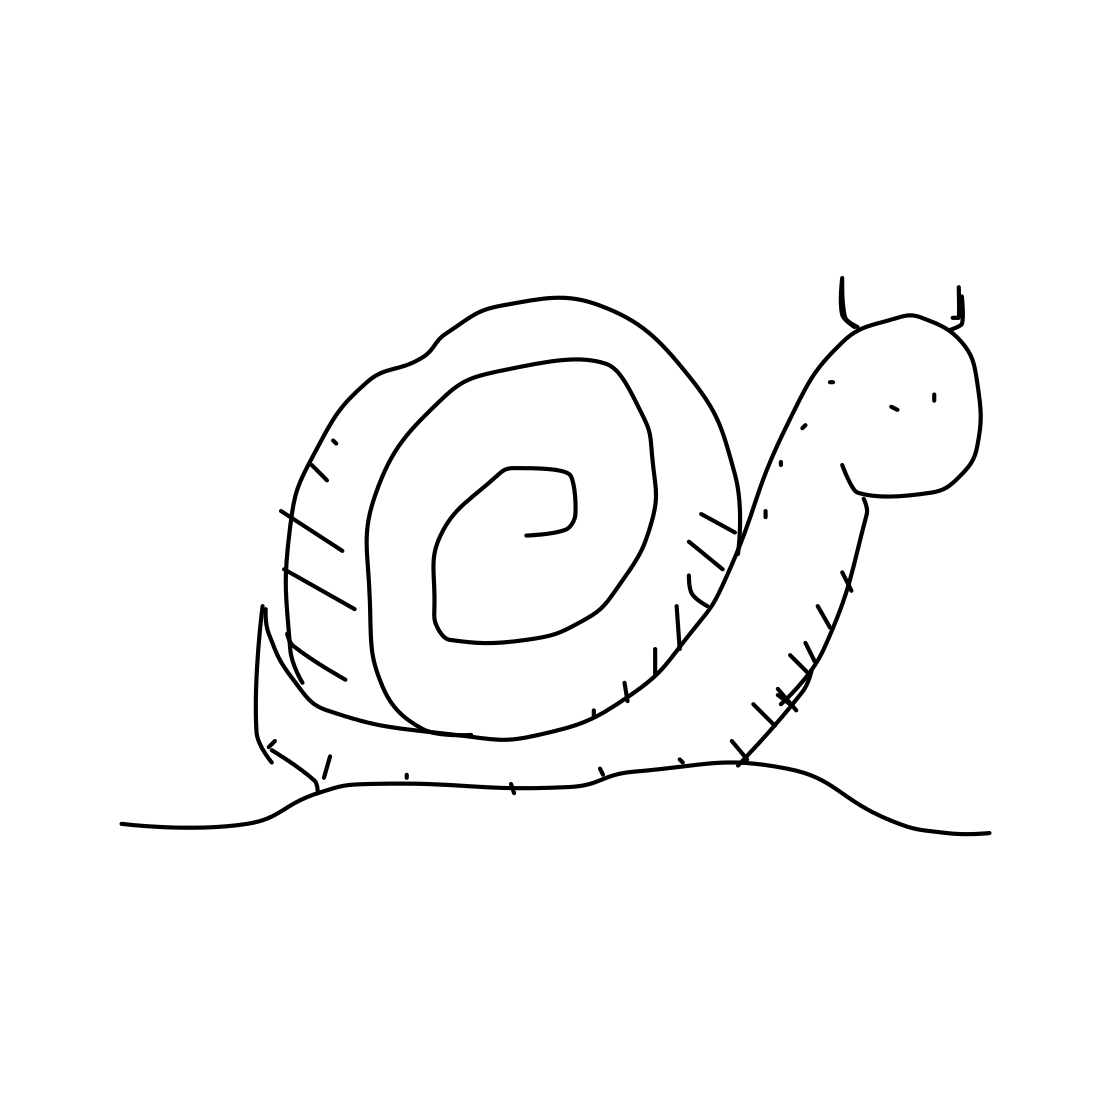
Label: snail